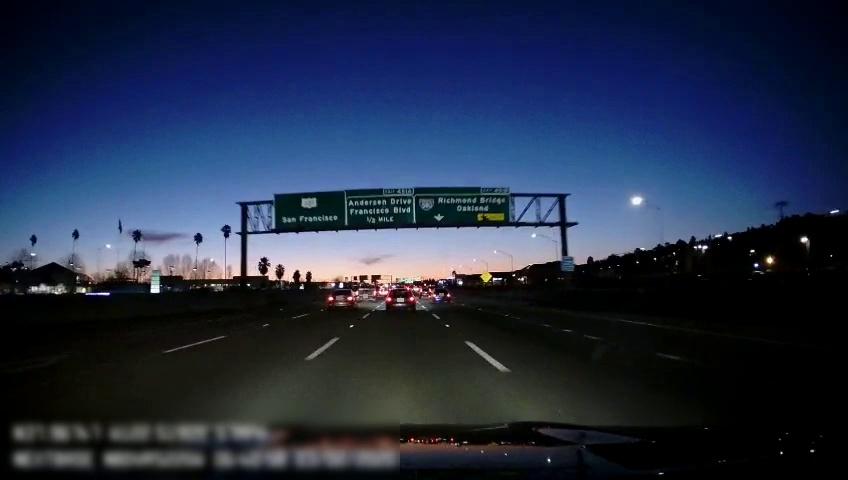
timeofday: Night
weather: Other
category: Drivable Space
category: Vehicles | Car
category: Vehicles | Truck
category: Vehicles | Car
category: Vehicles | SUV
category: Vehicles | Car
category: Vehicles | SUV
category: Lanes | Alternate Lane
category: Lanes | Alternate Lane
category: Lanes | Current Lane
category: Lanes | Current Lane
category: Lanes | Alternate Lane
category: Lanes | Alternate Lane
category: Traffic | Signs
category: Traffic | Signs
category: Traffic | Signs
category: Traffic | Signs
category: Traffic | Signs